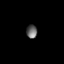
Tissue: lung
Cell type: Epithelial cells
Senescence score: 0.1554
Nuclear area (px): 141
Mean DAPI intensity: 101.66